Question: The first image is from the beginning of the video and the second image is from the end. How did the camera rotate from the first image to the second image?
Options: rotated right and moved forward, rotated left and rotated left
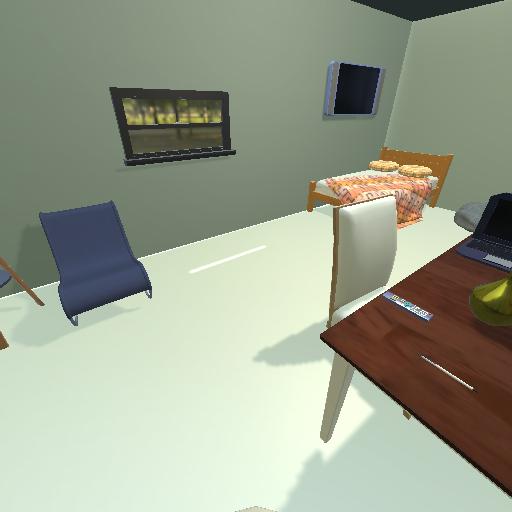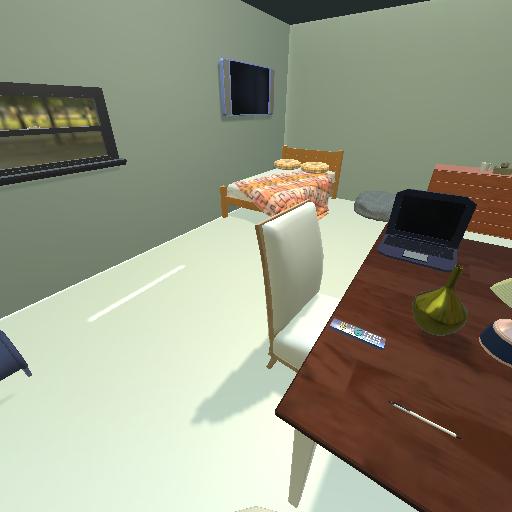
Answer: rotated right and moved forward